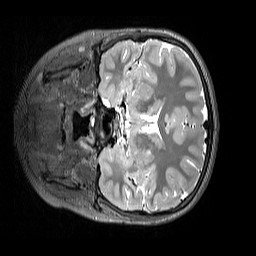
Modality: T2w
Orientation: coronal
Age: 11
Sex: female
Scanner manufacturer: siemens
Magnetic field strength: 3 T
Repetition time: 3.2 s
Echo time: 0.408 s